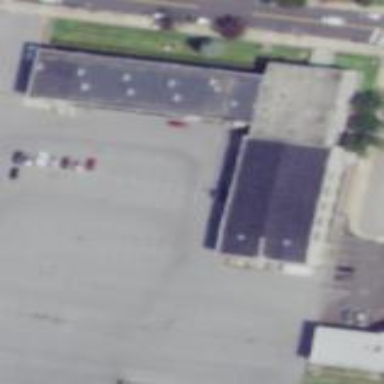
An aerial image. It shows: School building.